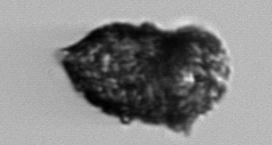
Label: Tintinnopsis